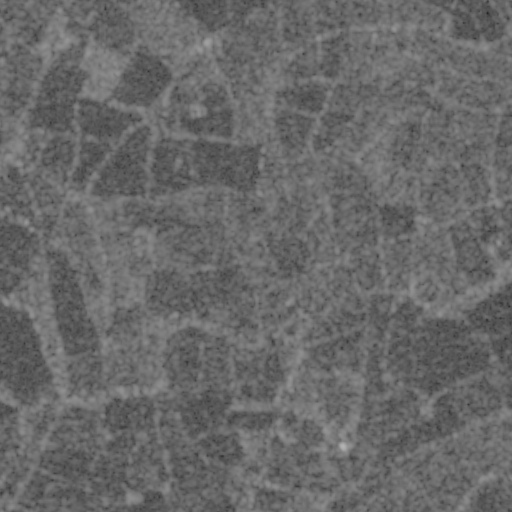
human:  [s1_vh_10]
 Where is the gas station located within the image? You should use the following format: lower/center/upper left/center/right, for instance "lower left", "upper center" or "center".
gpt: The gas station is located in the upper left of the image.
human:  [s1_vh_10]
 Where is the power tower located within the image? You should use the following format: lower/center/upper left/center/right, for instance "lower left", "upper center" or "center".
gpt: There is no power tower in the image.

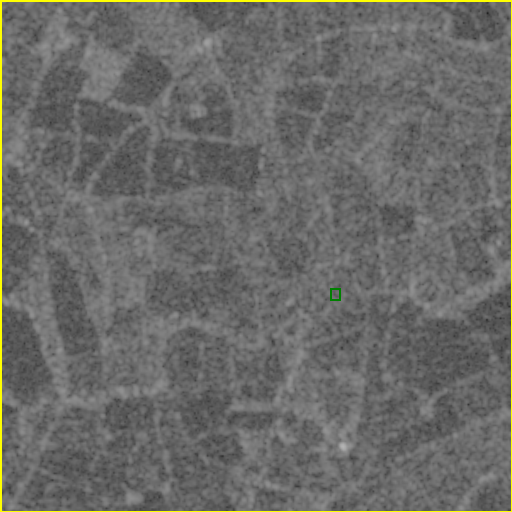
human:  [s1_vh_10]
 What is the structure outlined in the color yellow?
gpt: The structure outlined in yellow is a crop field.
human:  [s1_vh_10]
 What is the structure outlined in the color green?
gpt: The structure outlined in green is a park.
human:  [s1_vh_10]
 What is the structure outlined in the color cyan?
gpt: There is no cyan outline.